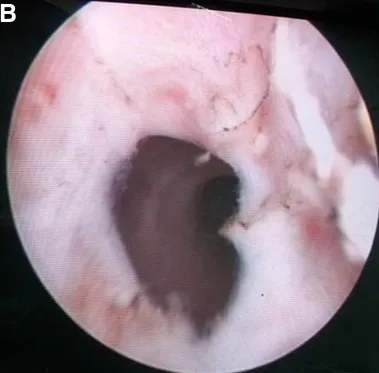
(B) Axial section single right kidney with evidence of compensated hypertrophy.
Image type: endoscopy (arthroscopy)